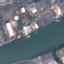
Land use / land cover: River